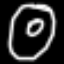
Label: donut